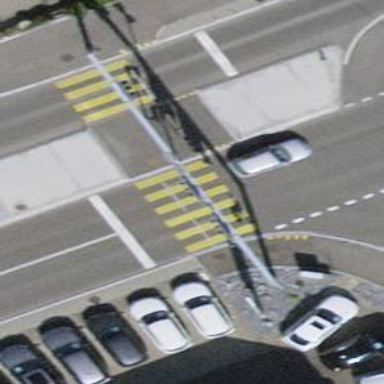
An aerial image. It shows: Footway with zebra crossing.